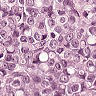
Metastatic tissue present: yes